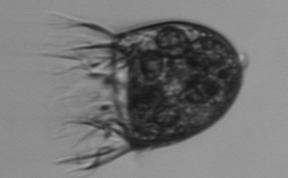
Label: Pelagostrobilidium